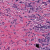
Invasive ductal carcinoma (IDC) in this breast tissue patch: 1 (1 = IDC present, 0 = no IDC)